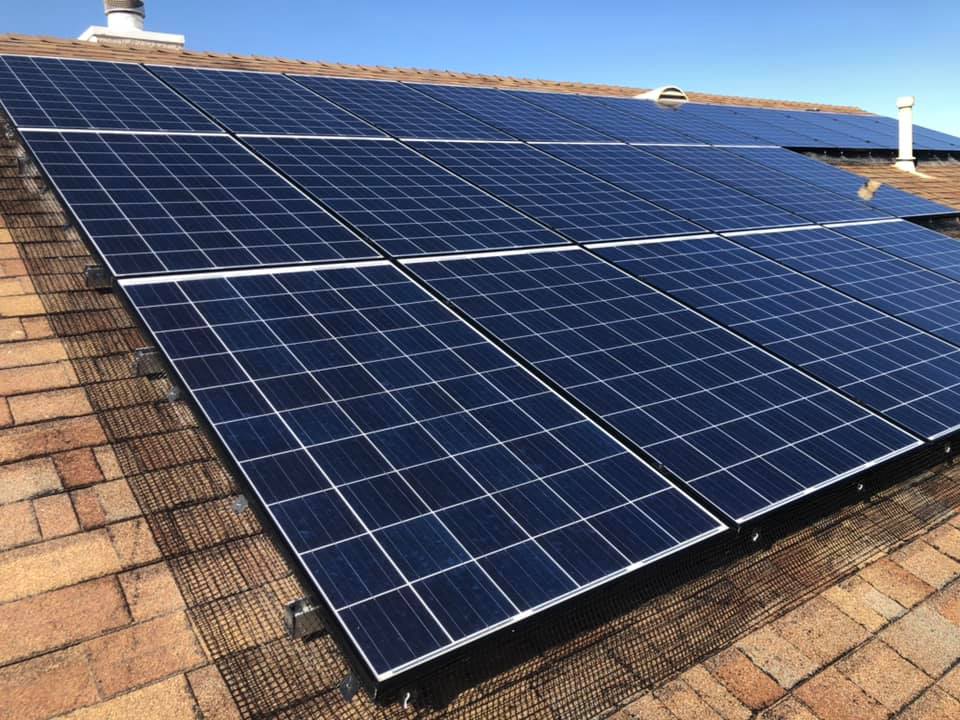
Label: Clean